二年级 · 算术
空。

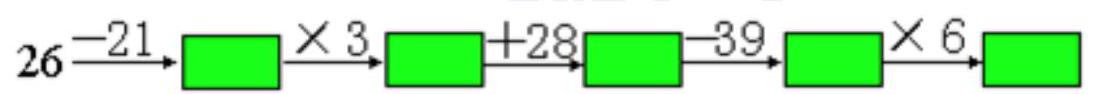
答案: 5 ; 15 ; 43 ; 4 ; 24$